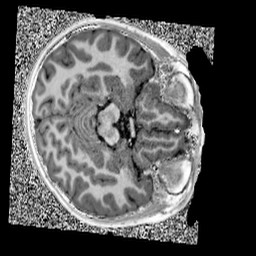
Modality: UNIT1
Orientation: axial
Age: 11
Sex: male
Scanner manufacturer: siemens
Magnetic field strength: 3 T
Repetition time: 4 s
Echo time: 0.00299 s